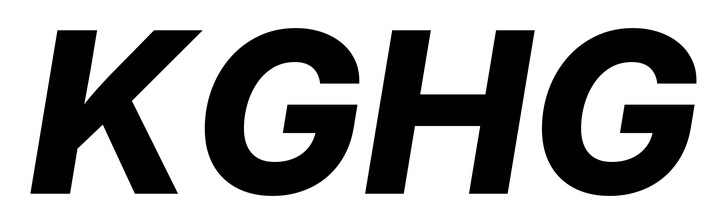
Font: Inter-Italic_ExtraBold_Italic